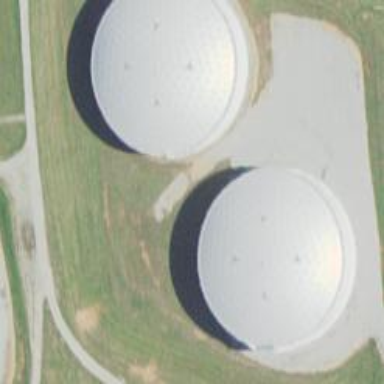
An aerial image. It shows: Storage tank that is man-made.